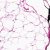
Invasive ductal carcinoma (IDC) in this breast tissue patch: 0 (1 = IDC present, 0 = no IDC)